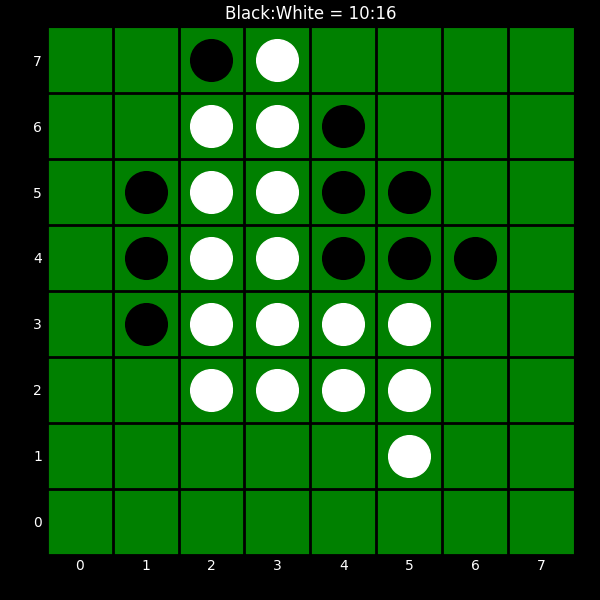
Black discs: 10
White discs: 16